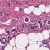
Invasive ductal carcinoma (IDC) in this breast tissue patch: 1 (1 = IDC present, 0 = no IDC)